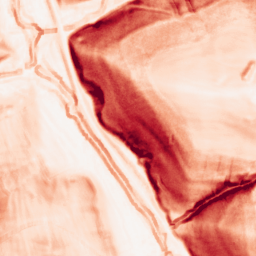
Category: morphological
Decomposition family: morphological_gradient
Decomposition parameters: size: 5
shape: square
Upsampling method: cubic_mitchell
Upsampling parameters: scale: 2
Upsampling scale: 2